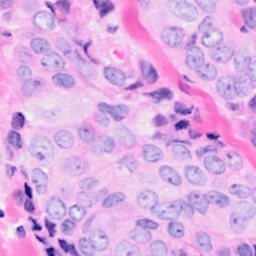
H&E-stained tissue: Breast